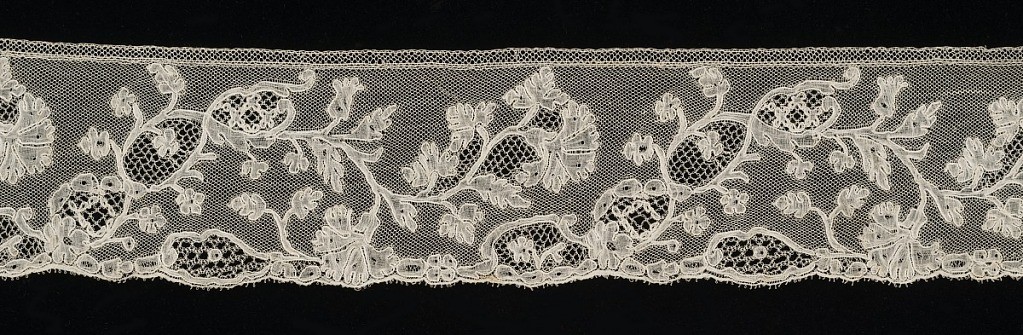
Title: Border
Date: mid-18th century
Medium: linen Technique: bobbin lace, Mechlin style
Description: Border with widely spaced floral sprays interspersed by openings filled with various grounds.